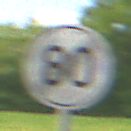
Verkehrszeichen: EndeGeschwindigkeit80
Umgebung: Outdoor, RoadRail
Tageszeit: Midday
Wetter: PartlyCloudy
Licht: Natural
Jahreszeit: NotSpecified
Kontrast: HighContrast